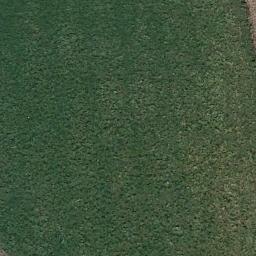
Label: meadow